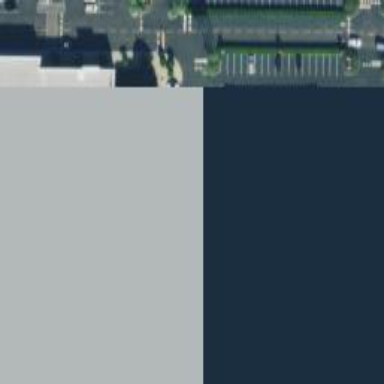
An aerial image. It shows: Parking area with surface.